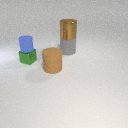
small green metal cube to the left of large brown rubber cylinder